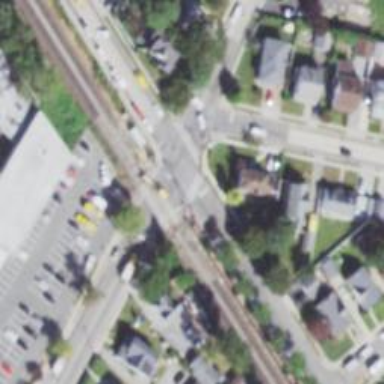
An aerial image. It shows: Crossing for the railway.